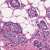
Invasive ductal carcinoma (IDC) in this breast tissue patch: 1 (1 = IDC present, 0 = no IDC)